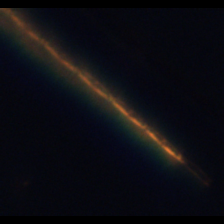
Taxon: Psuedo-nitzschia
Group: Diatoms